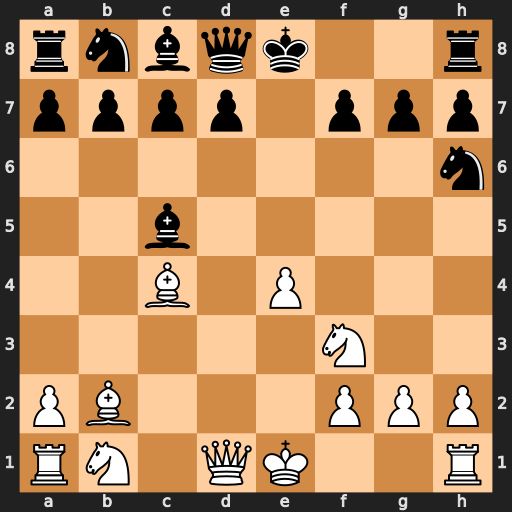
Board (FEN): rnbqk2r/pppp1ppp/7n/2b5/2B1P3/5N2/PB3PPP/RN1QK2R
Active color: w
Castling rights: KQkq
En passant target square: -
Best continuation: Bxg7 Rg8 Bxh6